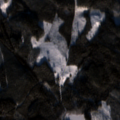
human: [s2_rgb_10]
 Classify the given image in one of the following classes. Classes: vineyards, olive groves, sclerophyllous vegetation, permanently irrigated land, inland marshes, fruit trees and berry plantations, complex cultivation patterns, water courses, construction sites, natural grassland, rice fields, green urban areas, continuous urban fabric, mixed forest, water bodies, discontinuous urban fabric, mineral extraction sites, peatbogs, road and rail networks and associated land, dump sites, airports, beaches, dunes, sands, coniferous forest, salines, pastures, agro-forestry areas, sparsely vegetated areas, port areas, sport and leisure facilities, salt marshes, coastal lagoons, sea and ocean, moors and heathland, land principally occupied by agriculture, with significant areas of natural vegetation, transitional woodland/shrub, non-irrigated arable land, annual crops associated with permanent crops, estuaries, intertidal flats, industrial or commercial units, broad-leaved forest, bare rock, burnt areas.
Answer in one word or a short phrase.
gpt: coniferous forest, mixed forest